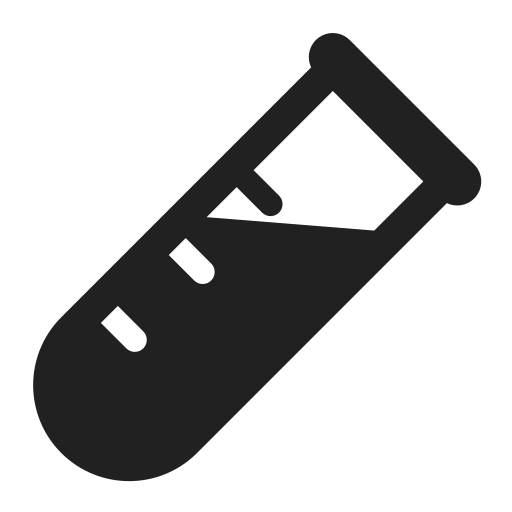
test tube high contrast